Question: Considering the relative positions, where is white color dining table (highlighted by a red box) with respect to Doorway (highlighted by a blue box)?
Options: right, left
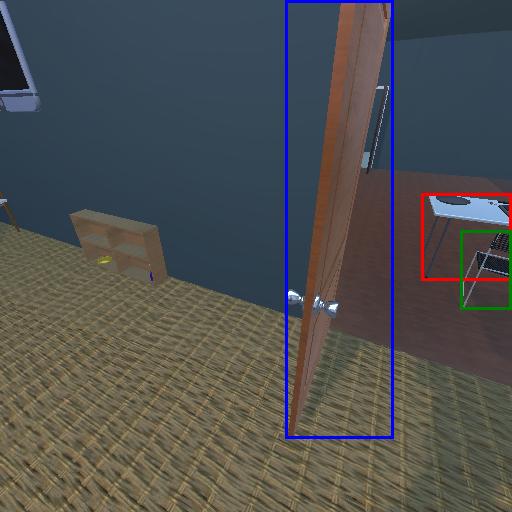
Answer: right